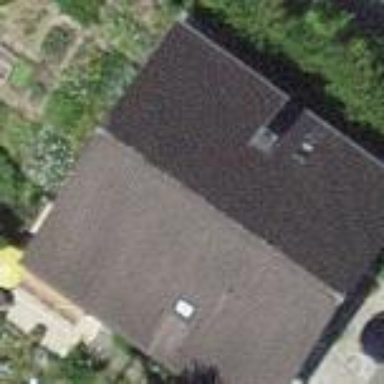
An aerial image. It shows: Detached building with tiled roof.